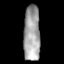
Tissue: lung
Cell type: Epithelial cells
Senescence score: 0.189
Nuclear area (px): 908
Mean DAPI intensity: 161.801